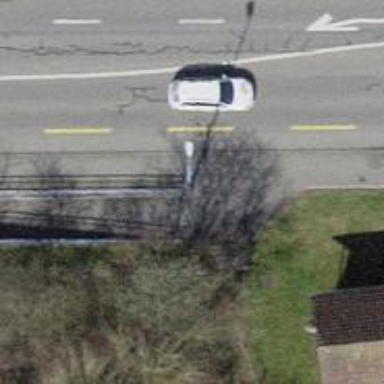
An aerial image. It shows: Asphalt sidewalk along the footway.